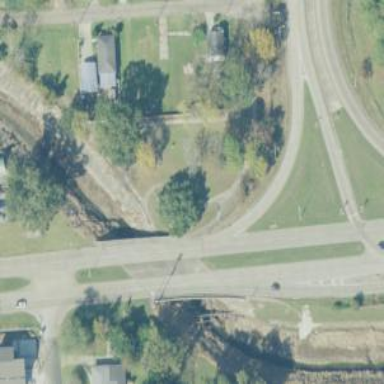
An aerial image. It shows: Culvert tunnel under canal.